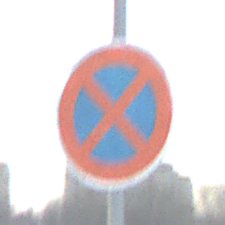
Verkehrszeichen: AbsolutesHalteverbot
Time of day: SunriseSunset
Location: Outdoor (Nature)
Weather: PartlyCloudy
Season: NotSpecified
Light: Natural